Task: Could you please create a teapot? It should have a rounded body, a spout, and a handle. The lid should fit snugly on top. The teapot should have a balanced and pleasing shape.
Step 62:
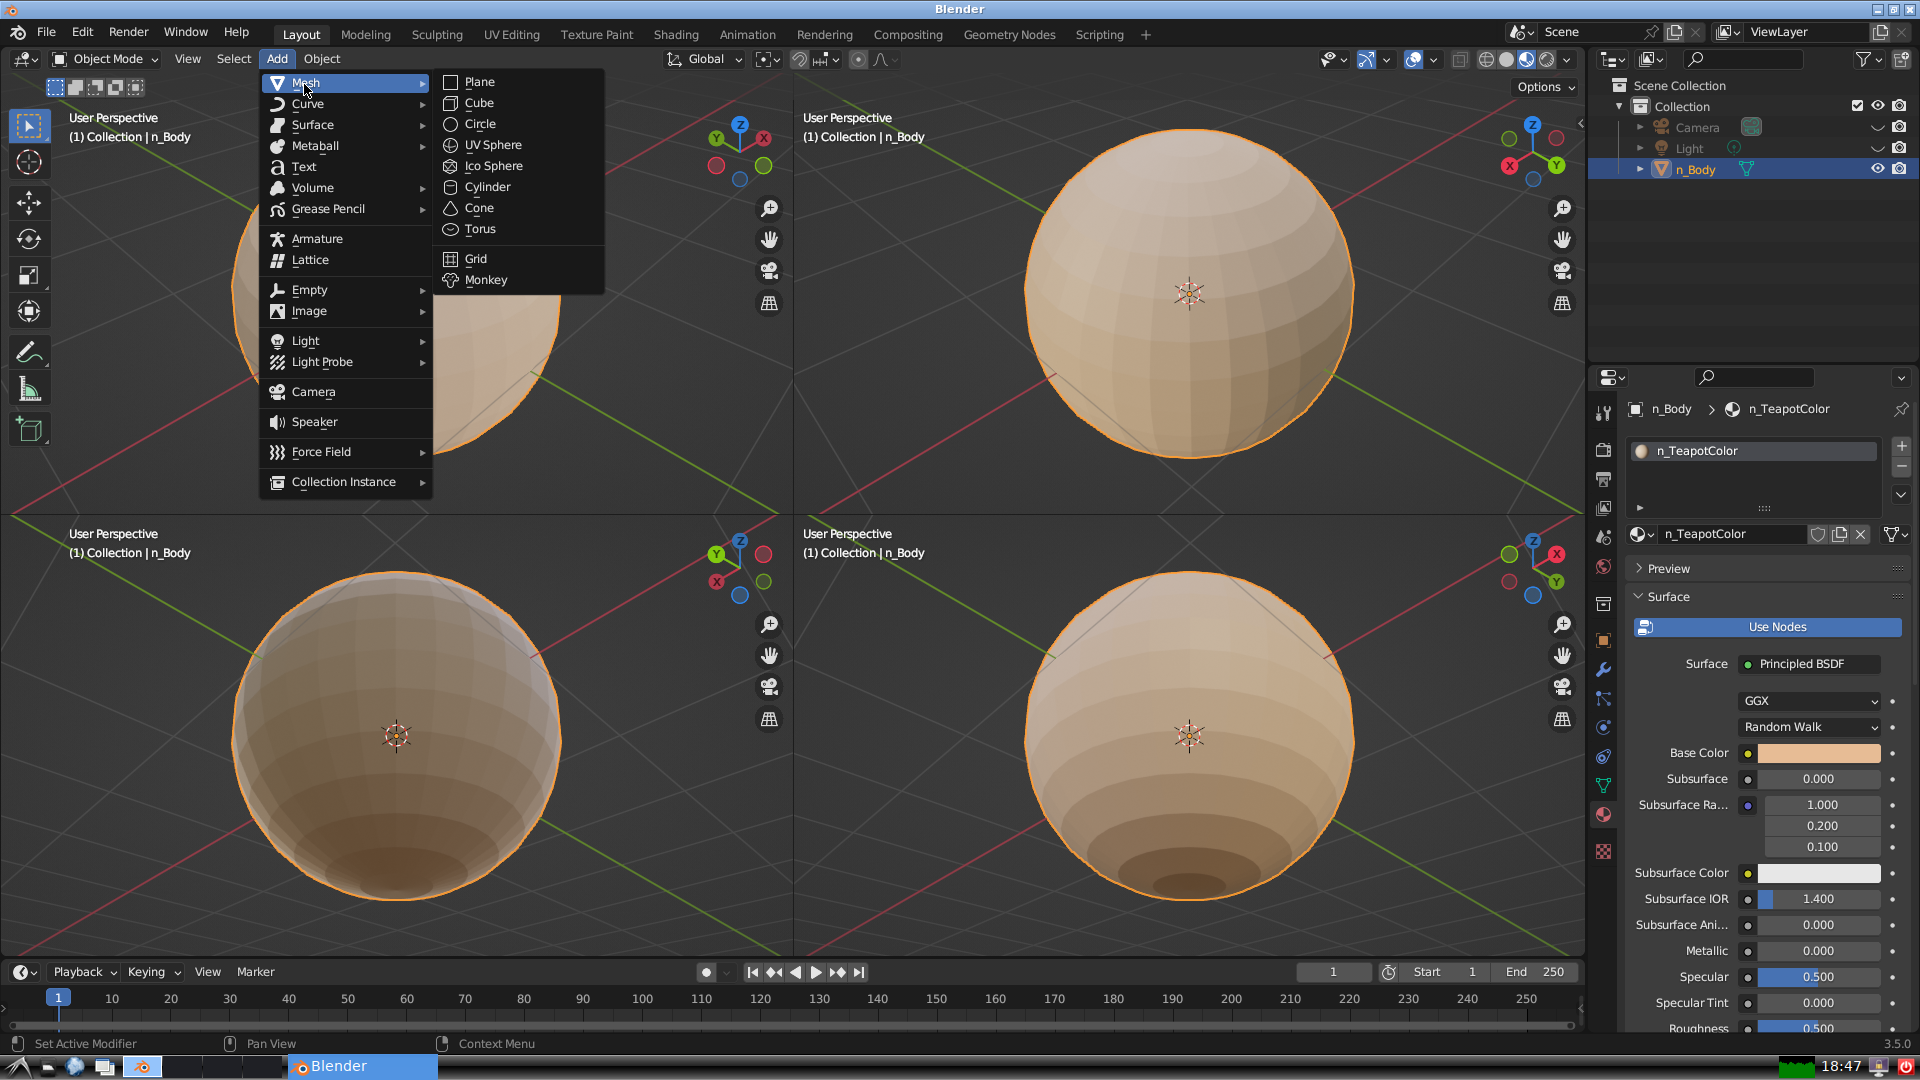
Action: {"mouse_move": [499, 187]}